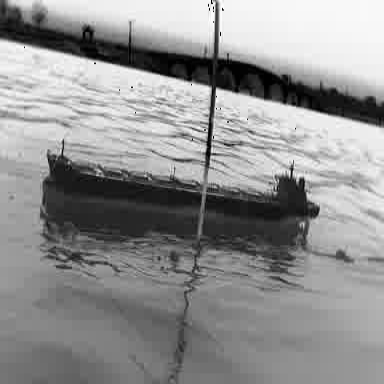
There is a liner in the infrared image.